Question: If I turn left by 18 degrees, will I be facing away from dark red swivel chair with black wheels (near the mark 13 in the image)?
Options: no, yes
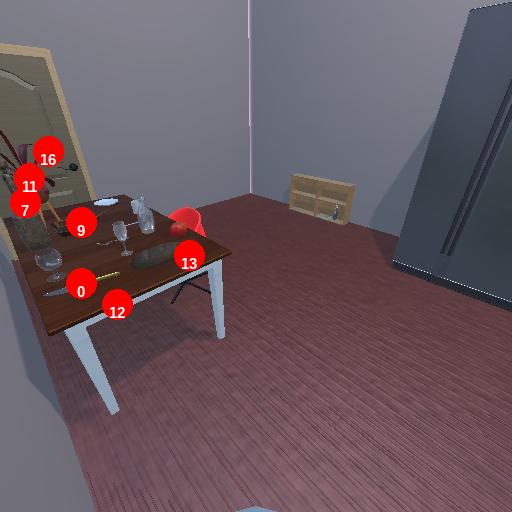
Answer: no